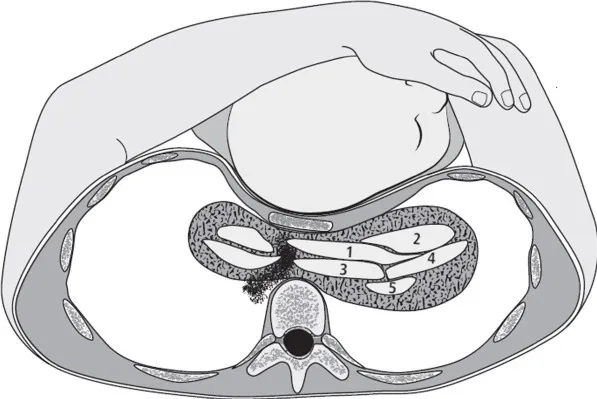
A young mother with pectus excavatum holding her two-year-old boy in her arms during the car accident. Caudal view.
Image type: radiology (x_ray)